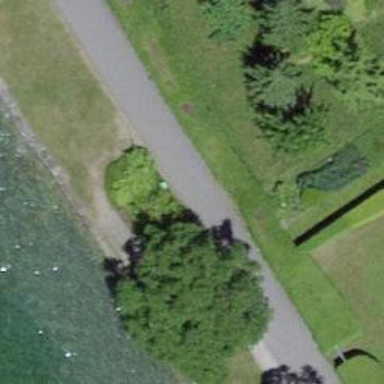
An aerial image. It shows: Bench.